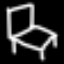
Label: chair